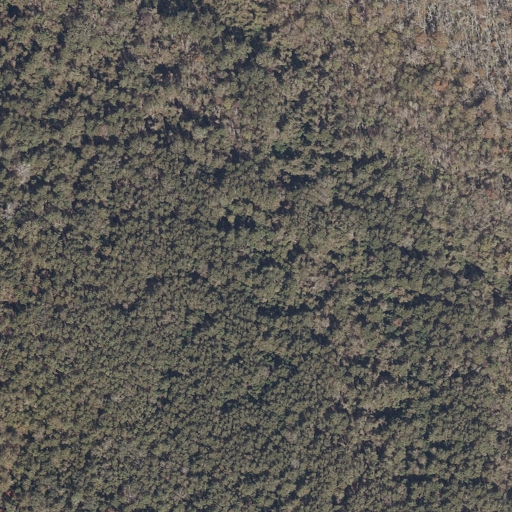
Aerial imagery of island in Mississippi named Parkers Hammock containing only woody wetlands